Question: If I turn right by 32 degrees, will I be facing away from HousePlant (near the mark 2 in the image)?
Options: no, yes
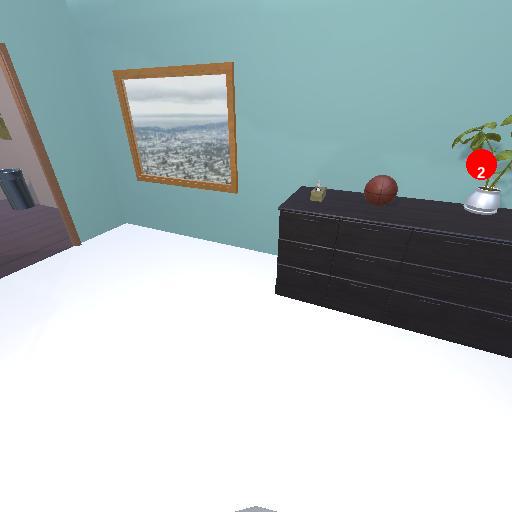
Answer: no